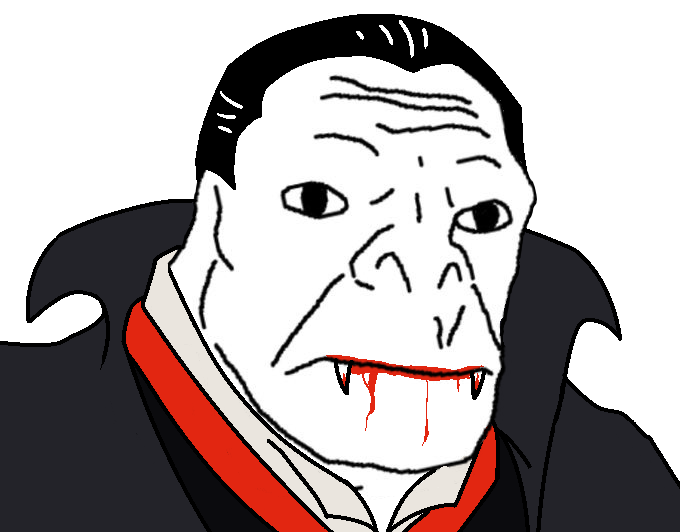
Label: 5_Craig